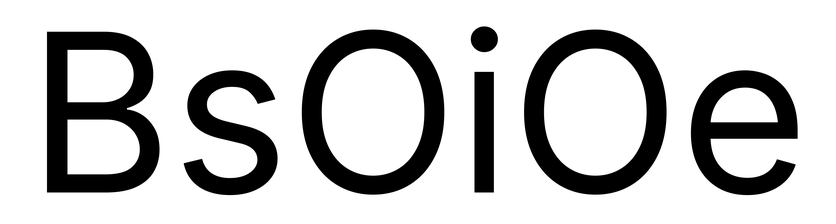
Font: Inter_Regular